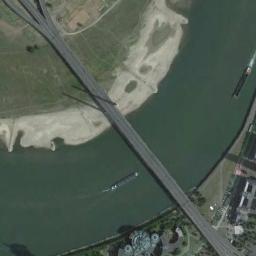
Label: bridge